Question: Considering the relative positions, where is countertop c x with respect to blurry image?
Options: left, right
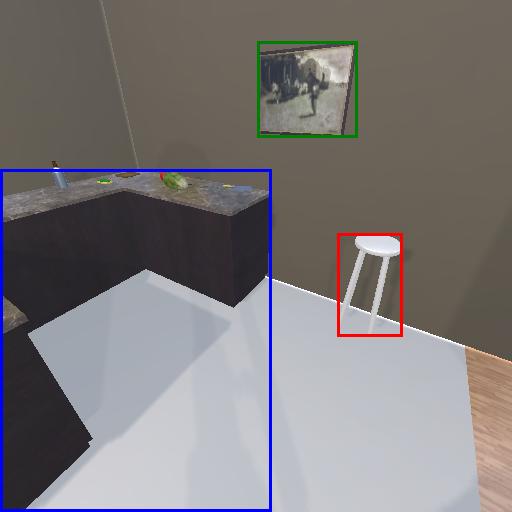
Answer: left